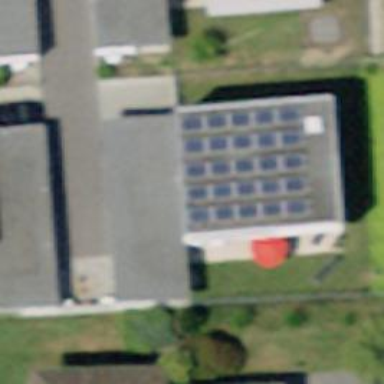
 consisting of solar photovoltaic panels."